Question: I have a table 'Route' with Id ,Name and Active columns. If Id = 0 I want to select all the Id's where Active = true.
If Id > 0 I want to select the data for particular Id where Active = true.
I tried with following Query. But not working. (here I passed 2 for a Id value.)
Can someone support me?
'''
DECLARE @ID INT
SET @ID = 2
SELECT DISTINCT Id ,Name
FROM Route
WHERE
CASE WHEN @ID > 0
THEN Id = @ID AND Active= 1
ELSE
Active=1
END
'''
Sample Data Attached.

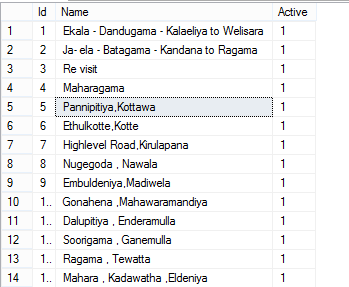
Answer: No need to use case can be done using where clause only.
'''
DECLARE @ID INT
SET @ID = 2
SELECT DISTINCT Id ,Name
FROM Route
WHERE Active=1 AND (Id = @Id OR @Id = 0);
'''
'''
WHERE
CASE WHEN @ID > 0
THEN Id = @ID AND Active= 1
ELSE
Active=1
'''
a. if @ID > 0 then Id = @ID AND Active= 1
b. else Active=1
If you look into both cases closely, Active= 1 remains same in both cases so it can be taken safely to outside of the condition
Then the remaining part is, if @ID > 0 then Id = @ID i.e. select the row as per the parameter value when parameter has valid value, otherwise select all.
So, if you combine both it becomes
'''
WHERE Active=1 AND (Id = @Id OR @Id = 0);
'''